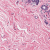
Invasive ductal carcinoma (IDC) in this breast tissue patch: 0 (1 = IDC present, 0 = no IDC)